Fundus camera: zeiss
Shooting center: midpoint
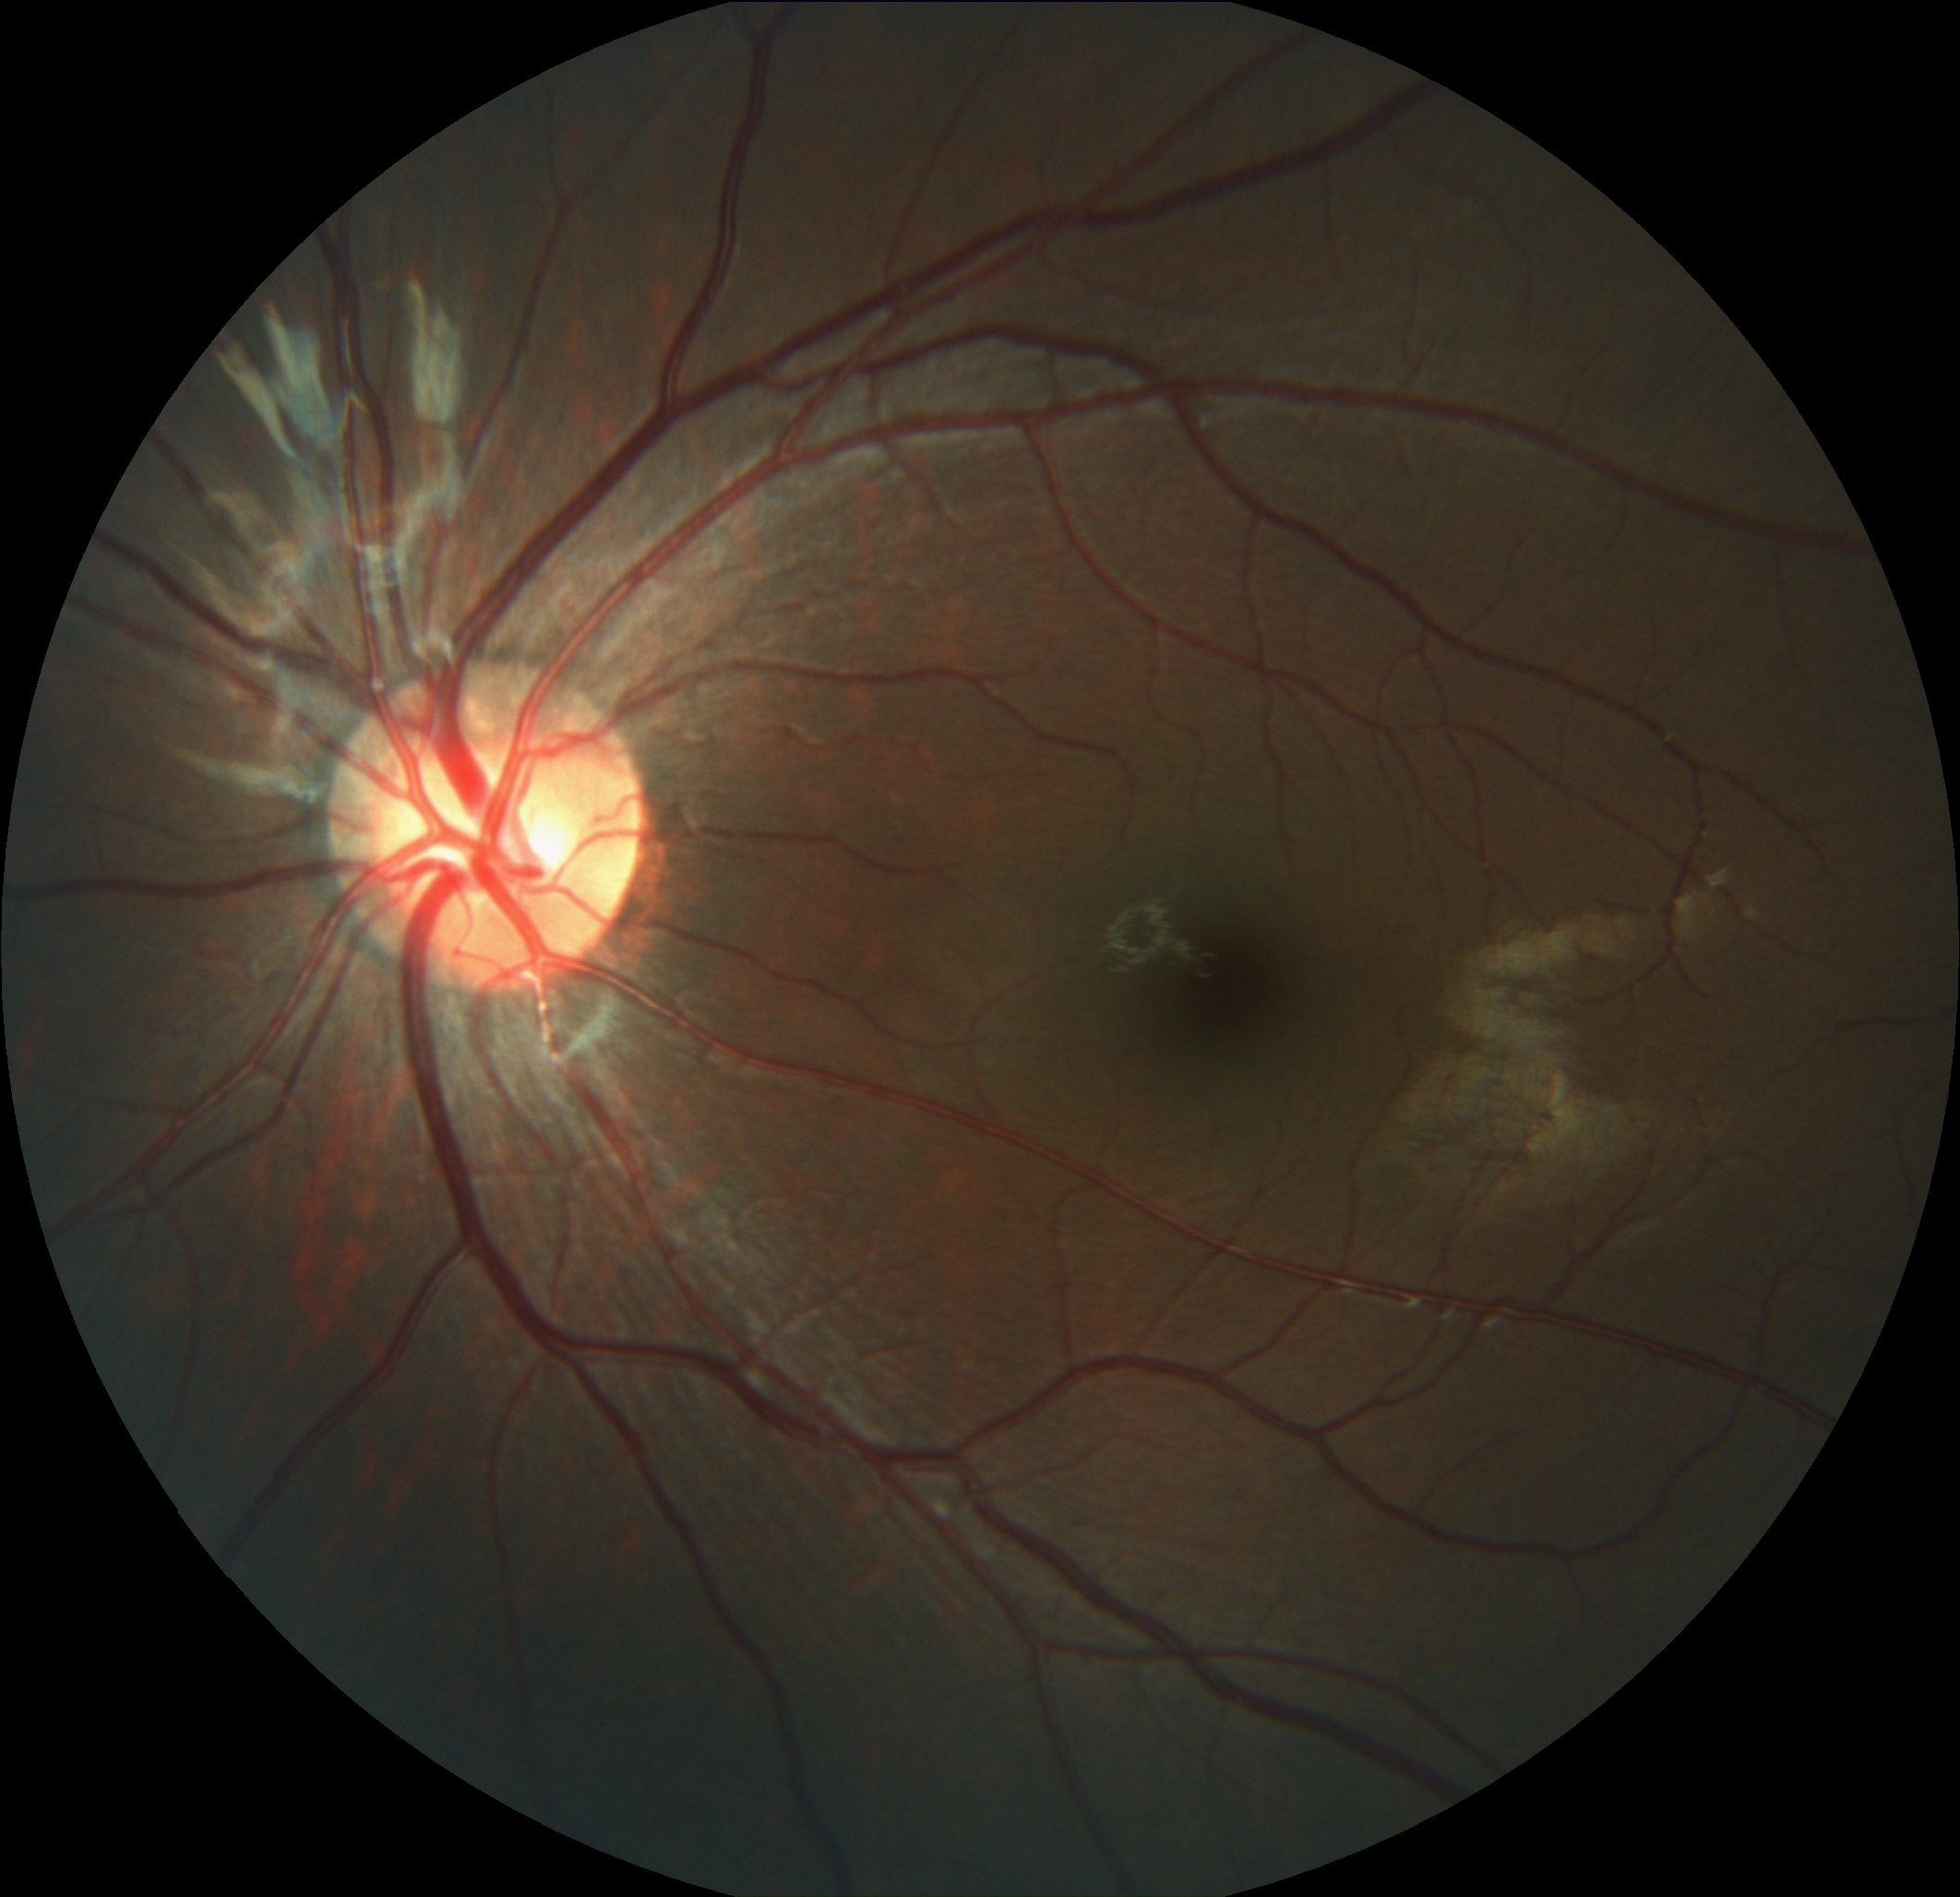
Pathologic myopia: no
Patchy retinal atrophy: present
Retinal detachment: absent